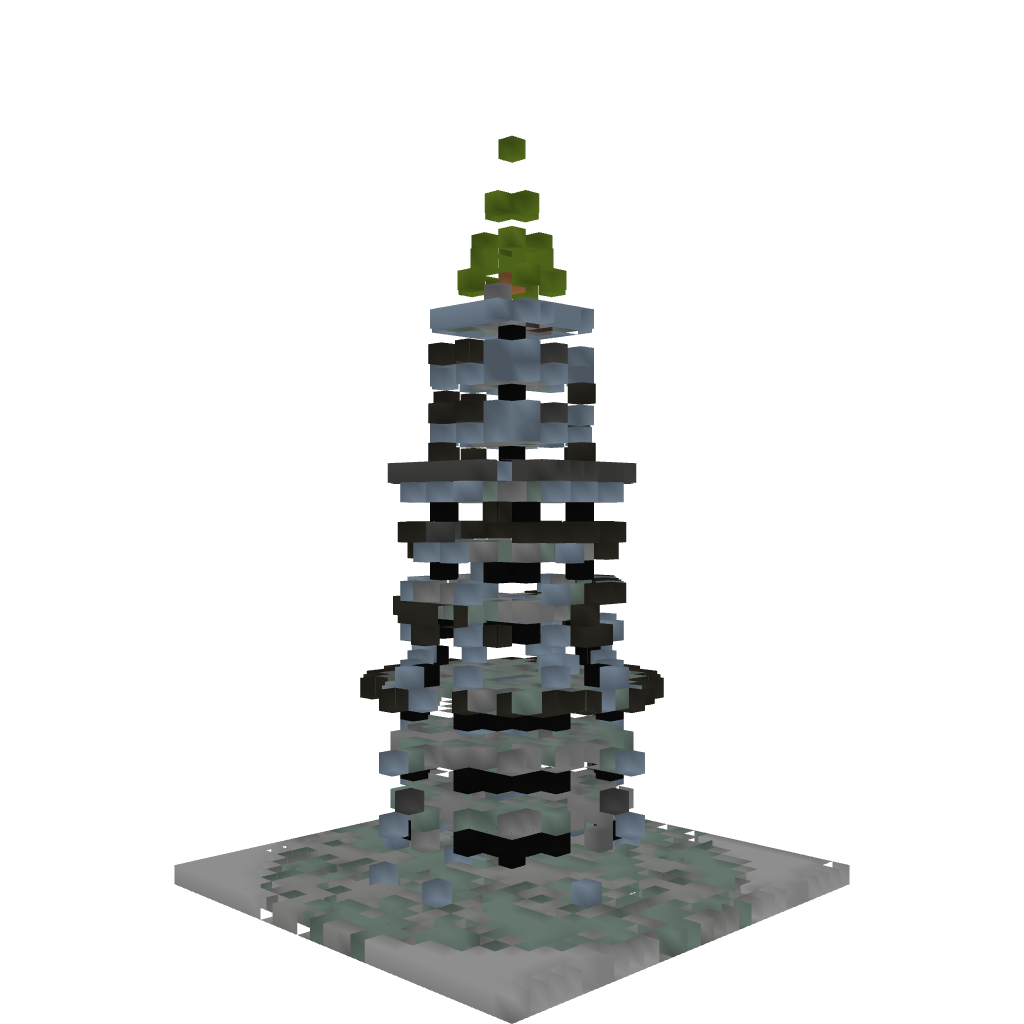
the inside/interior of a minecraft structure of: Medieval Tower Normal